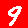
Digit: 9